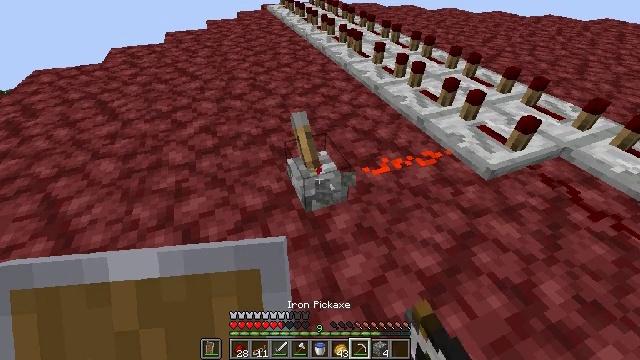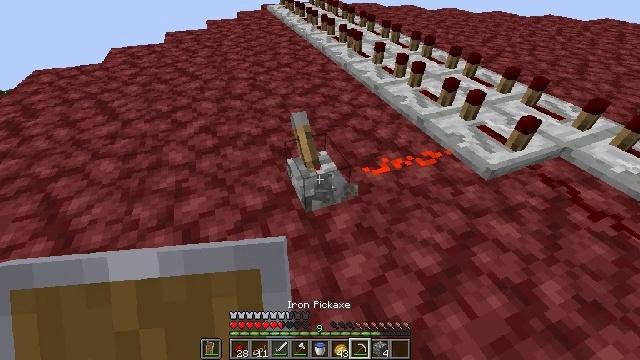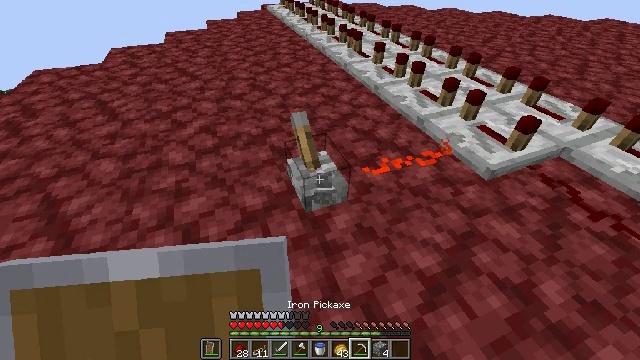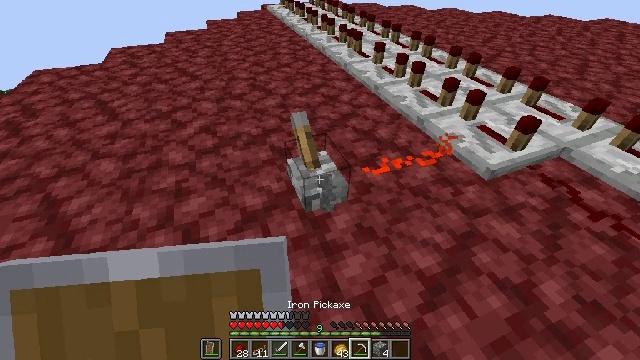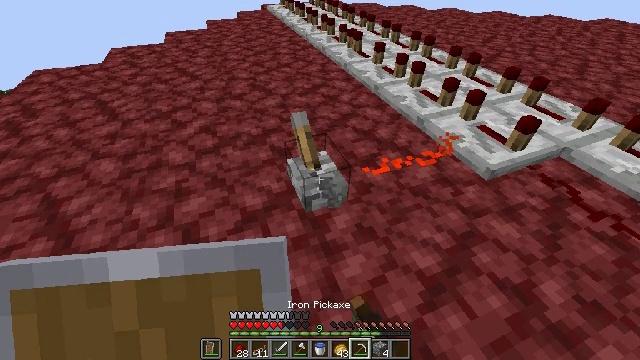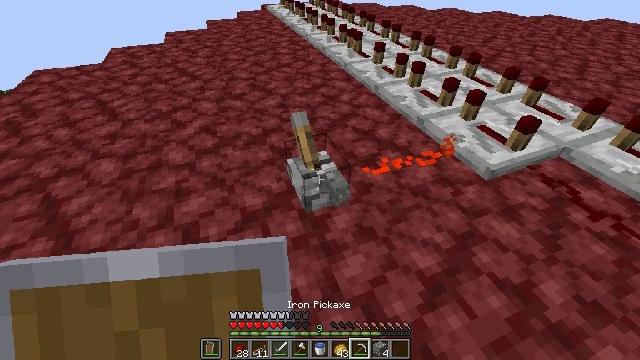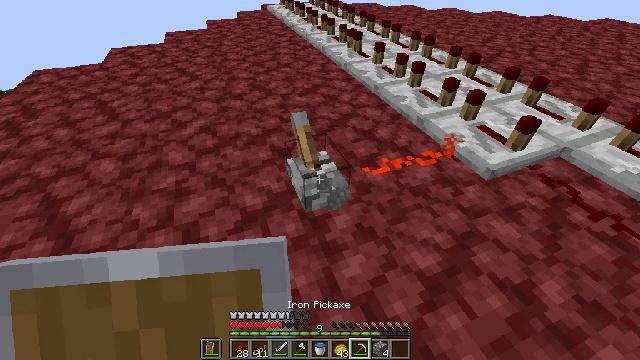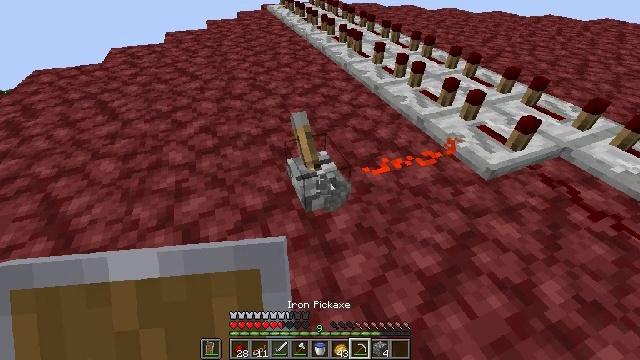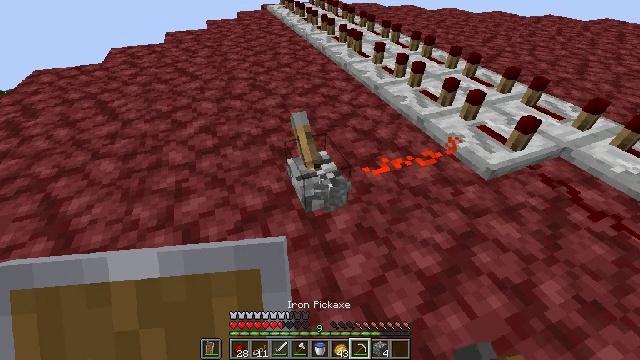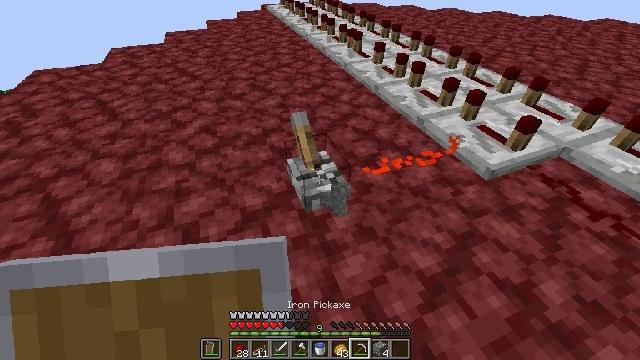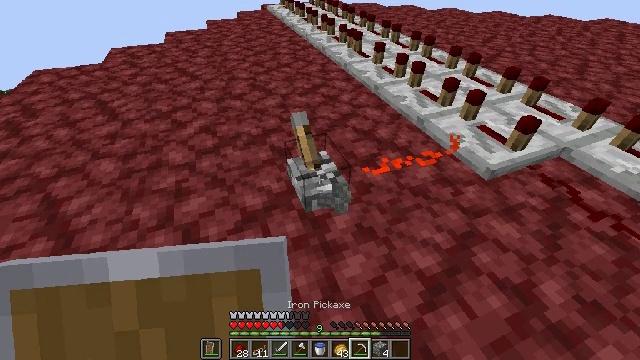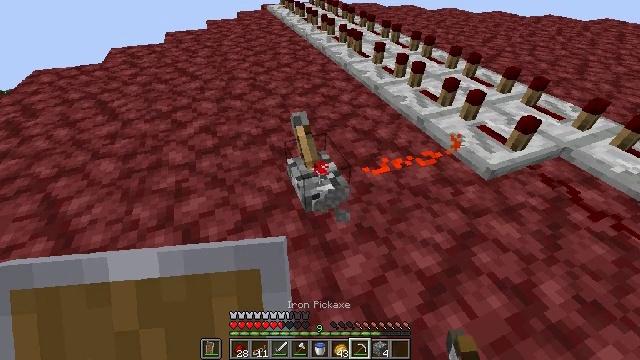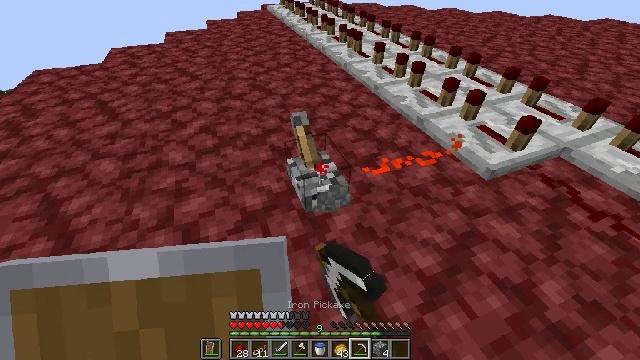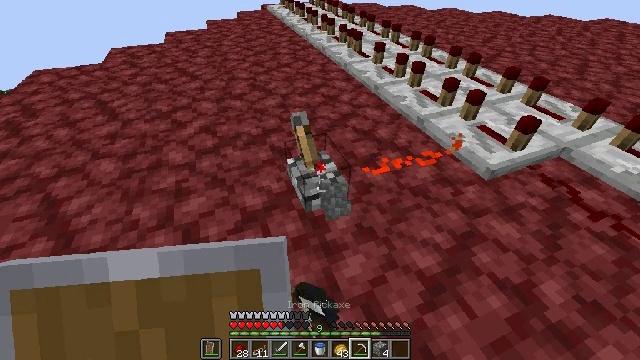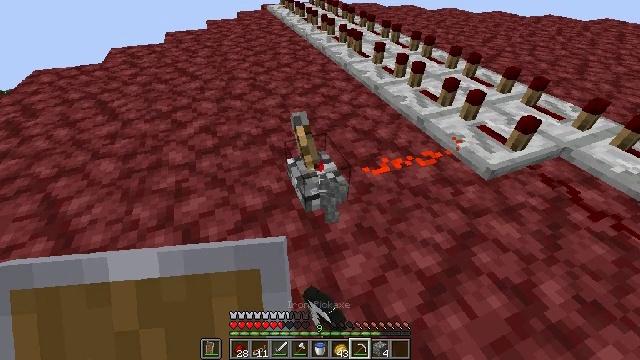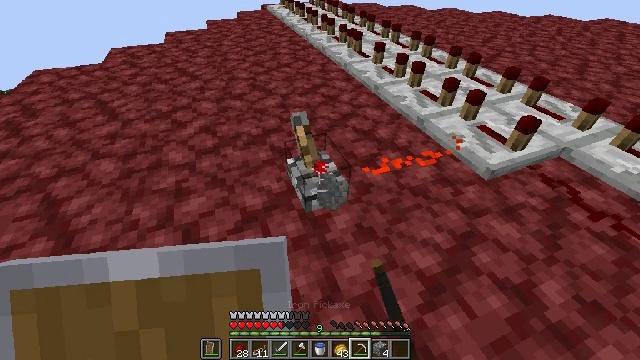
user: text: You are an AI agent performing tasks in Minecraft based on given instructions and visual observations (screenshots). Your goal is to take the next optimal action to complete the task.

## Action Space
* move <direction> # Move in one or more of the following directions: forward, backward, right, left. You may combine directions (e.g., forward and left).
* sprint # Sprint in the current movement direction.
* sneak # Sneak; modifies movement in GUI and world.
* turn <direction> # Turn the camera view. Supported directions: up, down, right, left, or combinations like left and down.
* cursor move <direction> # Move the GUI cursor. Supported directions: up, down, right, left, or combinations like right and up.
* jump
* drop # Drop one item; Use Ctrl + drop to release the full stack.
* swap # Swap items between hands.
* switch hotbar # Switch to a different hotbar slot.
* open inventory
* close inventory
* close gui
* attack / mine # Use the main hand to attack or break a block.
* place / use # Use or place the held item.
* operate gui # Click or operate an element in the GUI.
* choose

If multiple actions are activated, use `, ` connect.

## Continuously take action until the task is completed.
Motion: motion action
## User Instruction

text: Break the existing lever.
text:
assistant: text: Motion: no_op
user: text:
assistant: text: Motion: no_op
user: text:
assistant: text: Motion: attack / mine
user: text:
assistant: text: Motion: attack / mine
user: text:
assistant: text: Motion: attack / mine
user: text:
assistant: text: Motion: attack / mine
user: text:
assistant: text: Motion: attack / mine
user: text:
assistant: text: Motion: attack / mine
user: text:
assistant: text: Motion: attack / mine
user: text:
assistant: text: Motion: attack / mine
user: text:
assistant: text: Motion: attack / mine
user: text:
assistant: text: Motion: attack / mine
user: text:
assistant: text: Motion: attack / mine
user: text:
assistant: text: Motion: attack / mine
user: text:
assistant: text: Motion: attack / mine
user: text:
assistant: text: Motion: attack / mine
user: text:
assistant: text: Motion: attack / mine
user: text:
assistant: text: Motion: no_op
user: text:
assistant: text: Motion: no_op
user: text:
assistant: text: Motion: no_op
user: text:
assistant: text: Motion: attack / mine
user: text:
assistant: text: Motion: attack / mine